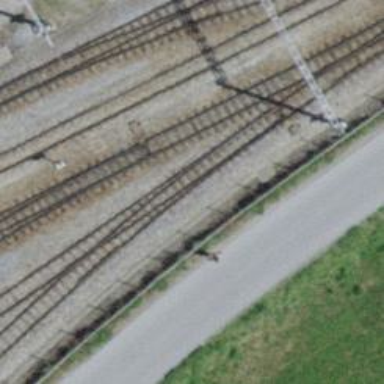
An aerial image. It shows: Railway switch.